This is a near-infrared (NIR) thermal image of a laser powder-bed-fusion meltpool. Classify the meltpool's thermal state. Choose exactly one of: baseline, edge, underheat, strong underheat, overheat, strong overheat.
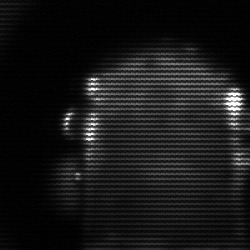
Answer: baseline